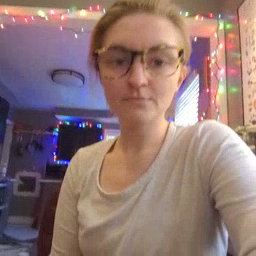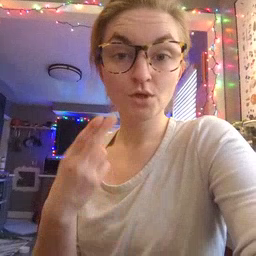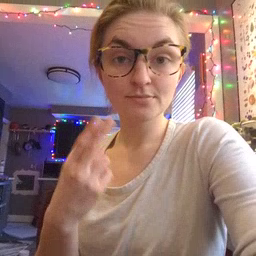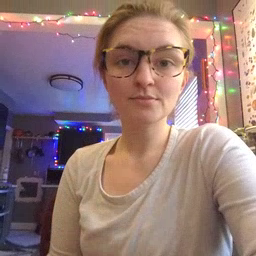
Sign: scissors